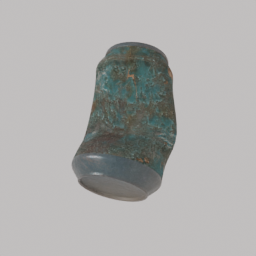
Label: tools